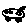
Label: car